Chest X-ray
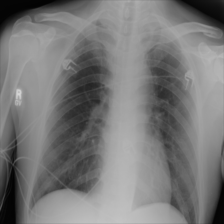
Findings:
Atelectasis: negative
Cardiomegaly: negative
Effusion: negative
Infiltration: negative
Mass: negative
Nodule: negative
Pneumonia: negative
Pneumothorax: negative
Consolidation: negative
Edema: negative
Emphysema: negative
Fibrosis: negative
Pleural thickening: negative
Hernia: negative